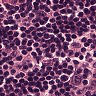
Metastatic tissue present: no